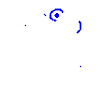
Particle: proton